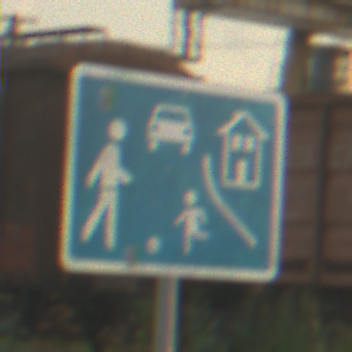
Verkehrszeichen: BeginnVerkehrsberuhigterBereich
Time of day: SunriseSunset
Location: Outdoor (Suburban)
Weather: PartlyCloudy
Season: NotSpecified
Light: Natural